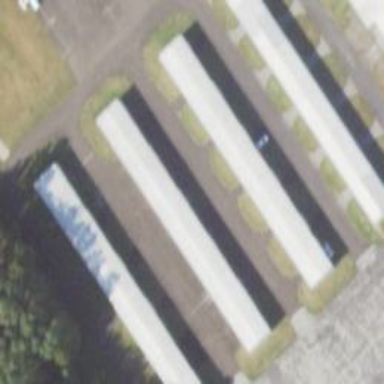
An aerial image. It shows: Hangar building at airport.